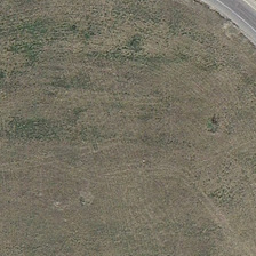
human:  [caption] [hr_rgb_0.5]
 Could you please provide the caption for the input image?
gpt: the brown meadow with few grass is next to an arc road .

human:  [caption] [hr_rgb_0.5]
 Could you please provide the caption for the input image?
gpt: The yellow green grassland is located at a corner of the road.

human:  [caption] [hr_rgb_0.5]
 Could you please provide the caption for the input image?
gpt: The yellow green prairie is located at a corner of the road.

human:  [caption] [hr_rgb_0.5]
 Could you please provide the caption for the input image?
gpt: The yellow green prairie is located on the turn of the road.

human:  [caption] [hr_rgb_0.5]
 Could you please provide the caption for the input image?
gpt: Green grass is at the turn of the road.